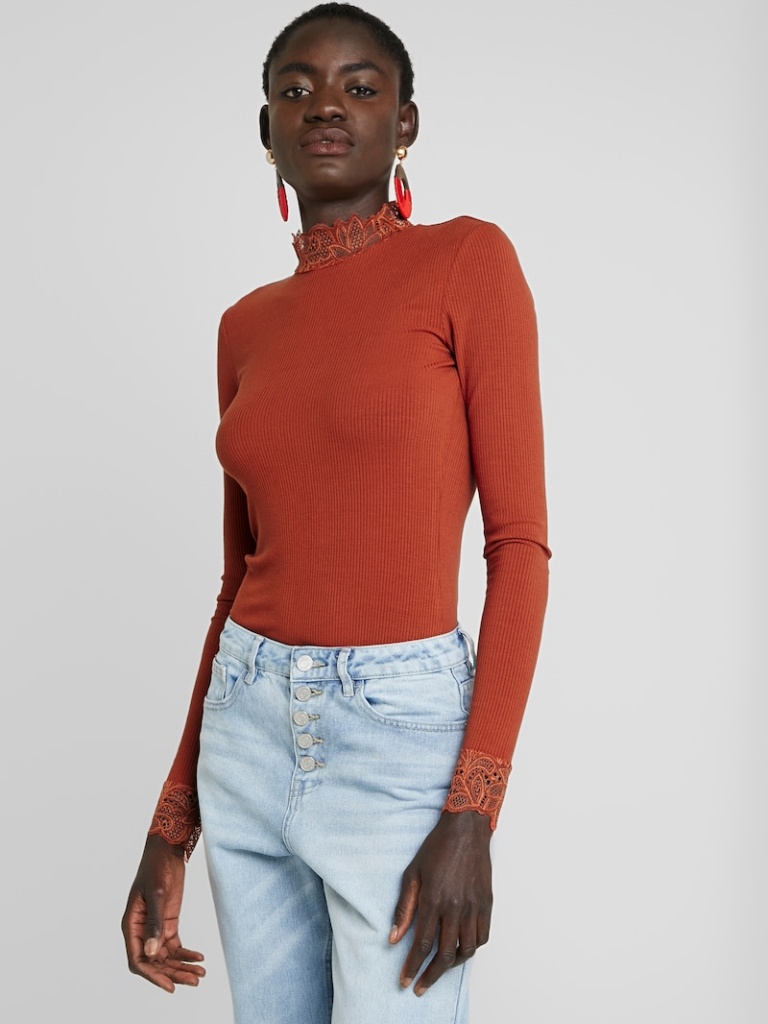
knit tight a long-sleeved with the sleeves down hip length Fully Tucked in high turtleneck